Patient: sex M, age 78
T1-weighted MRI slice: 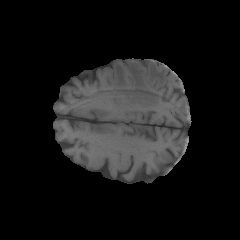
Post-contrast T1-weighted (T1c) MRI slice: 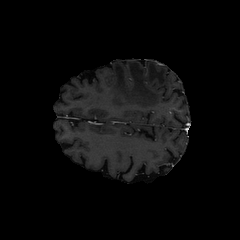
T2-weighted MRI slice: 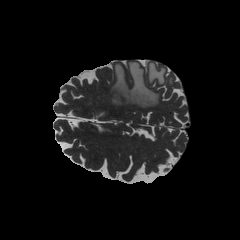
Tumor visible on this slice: yes
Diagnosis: Glioblastoma, IDH-wildtype
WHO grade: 4